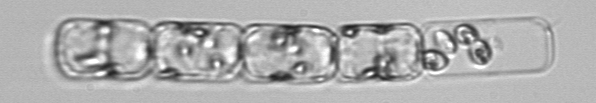
Label: Guinardia_delicatula_TAG_internal_parasite